Aerial crown-view tile of a tropical tree (Barro Colorado Island, Panama), acquired 20240716:
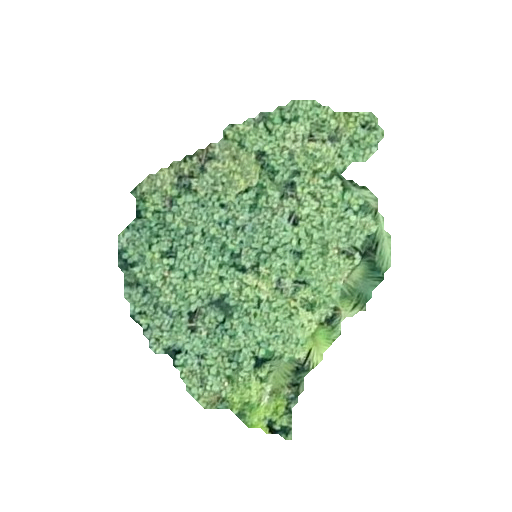
Species: Ochroma pyramidale
GBIF accepted scientific name: Ochroma pyramidale
Crown area: 94.498 m²